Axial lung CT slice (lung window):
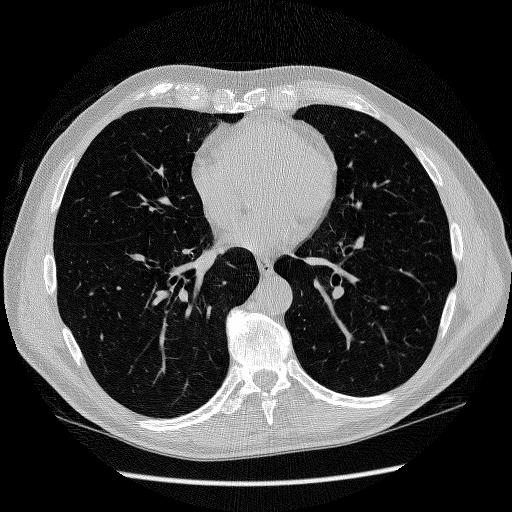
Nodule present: no